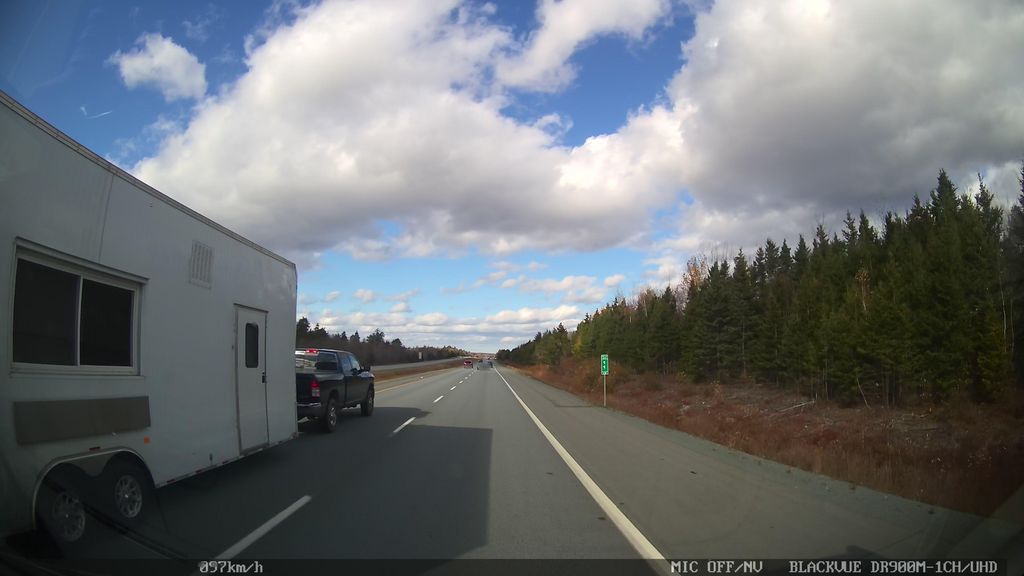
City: halifax